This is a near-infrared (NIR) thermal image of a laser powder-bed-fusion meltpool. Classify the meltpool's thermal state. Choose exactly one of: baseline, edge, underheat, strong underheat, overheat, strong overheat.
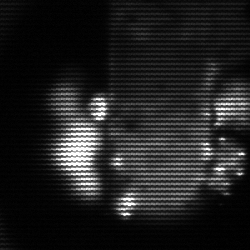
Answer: strong underheat